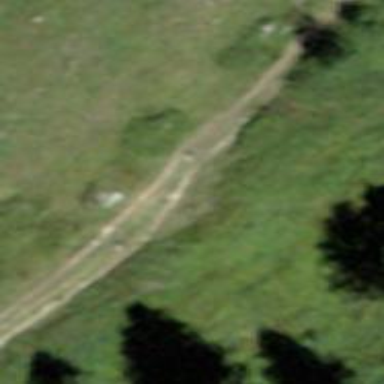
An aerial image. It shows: Dirt path.